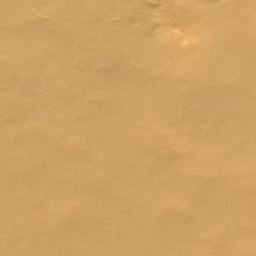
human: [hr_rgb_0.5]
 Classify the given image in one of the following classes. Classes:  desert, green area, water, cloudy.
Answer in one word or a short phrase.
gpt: desert